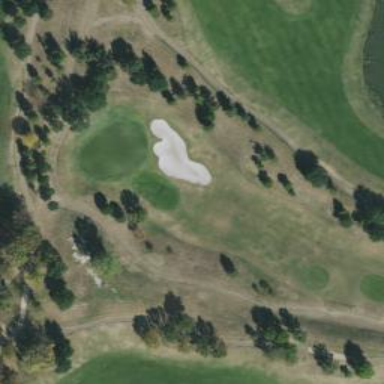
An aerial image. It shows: Golf hole.